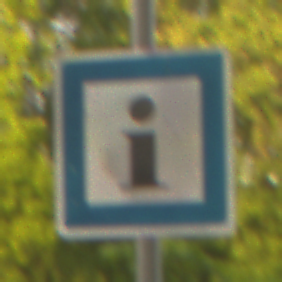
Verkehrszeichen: Informationsstelle
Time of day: SunriseSunset
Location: Outdoor (RoadRail)
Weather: Clear
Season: NotSpecified
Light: Natural